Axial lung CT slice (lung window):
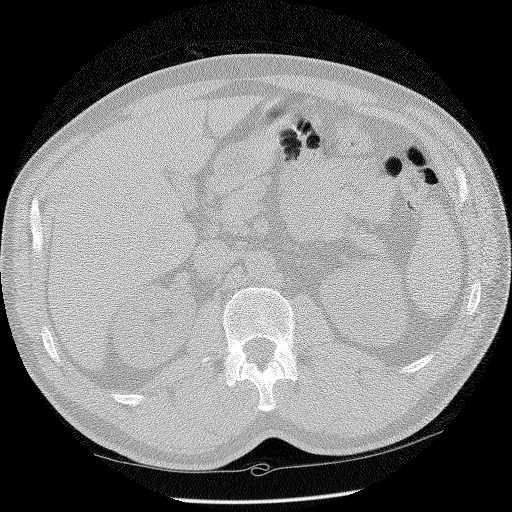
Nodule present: no